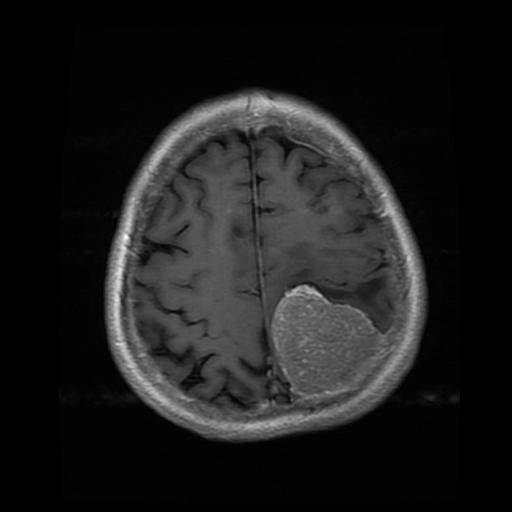
Label: meningioma